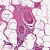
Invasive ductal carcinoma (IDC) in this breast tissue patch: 0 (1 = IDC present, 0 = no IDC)